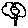
Label: flower